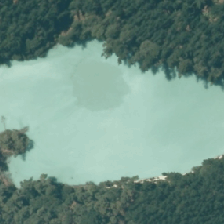
Land cover: lake_pond